Field crop: maize
Growth stage: 2
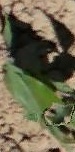
Species: maize